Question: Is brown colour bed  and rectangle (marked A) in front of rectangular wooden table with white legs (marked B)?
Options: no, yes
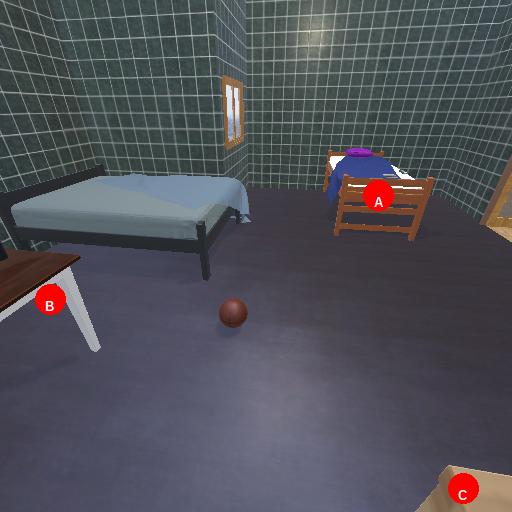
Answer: no